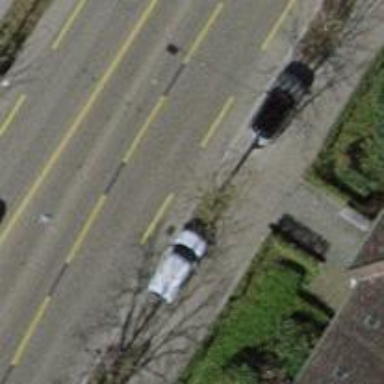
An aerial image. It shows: Avenue lined with trees.